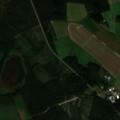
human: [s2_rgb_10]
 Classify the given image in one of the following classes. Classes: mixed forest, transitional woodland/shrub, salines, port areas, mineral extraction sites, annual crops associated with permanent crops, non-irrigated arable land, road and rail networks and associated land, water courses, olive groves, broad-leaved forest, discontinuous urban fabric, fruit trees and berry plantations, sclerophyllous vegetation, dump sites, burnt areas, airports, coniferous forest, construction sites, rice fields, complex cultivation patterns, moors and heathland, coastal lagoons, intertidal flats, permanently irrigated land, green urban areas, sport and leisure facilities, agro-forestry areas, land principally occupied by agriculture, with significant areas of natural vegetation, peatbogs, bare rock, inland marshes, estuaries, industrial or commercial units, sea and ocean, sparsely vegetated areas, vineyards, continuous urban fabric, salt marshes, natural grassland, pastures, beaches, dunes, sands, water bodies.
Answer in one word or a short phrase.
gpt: non-irrigated arable land, land principally occupied by agriculture, with significant areas of natural vegetation, coniferous forest, mixed forest, transitional woodland/shrub